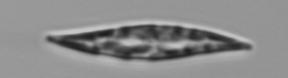
Label: Pleurosigma